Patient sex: M
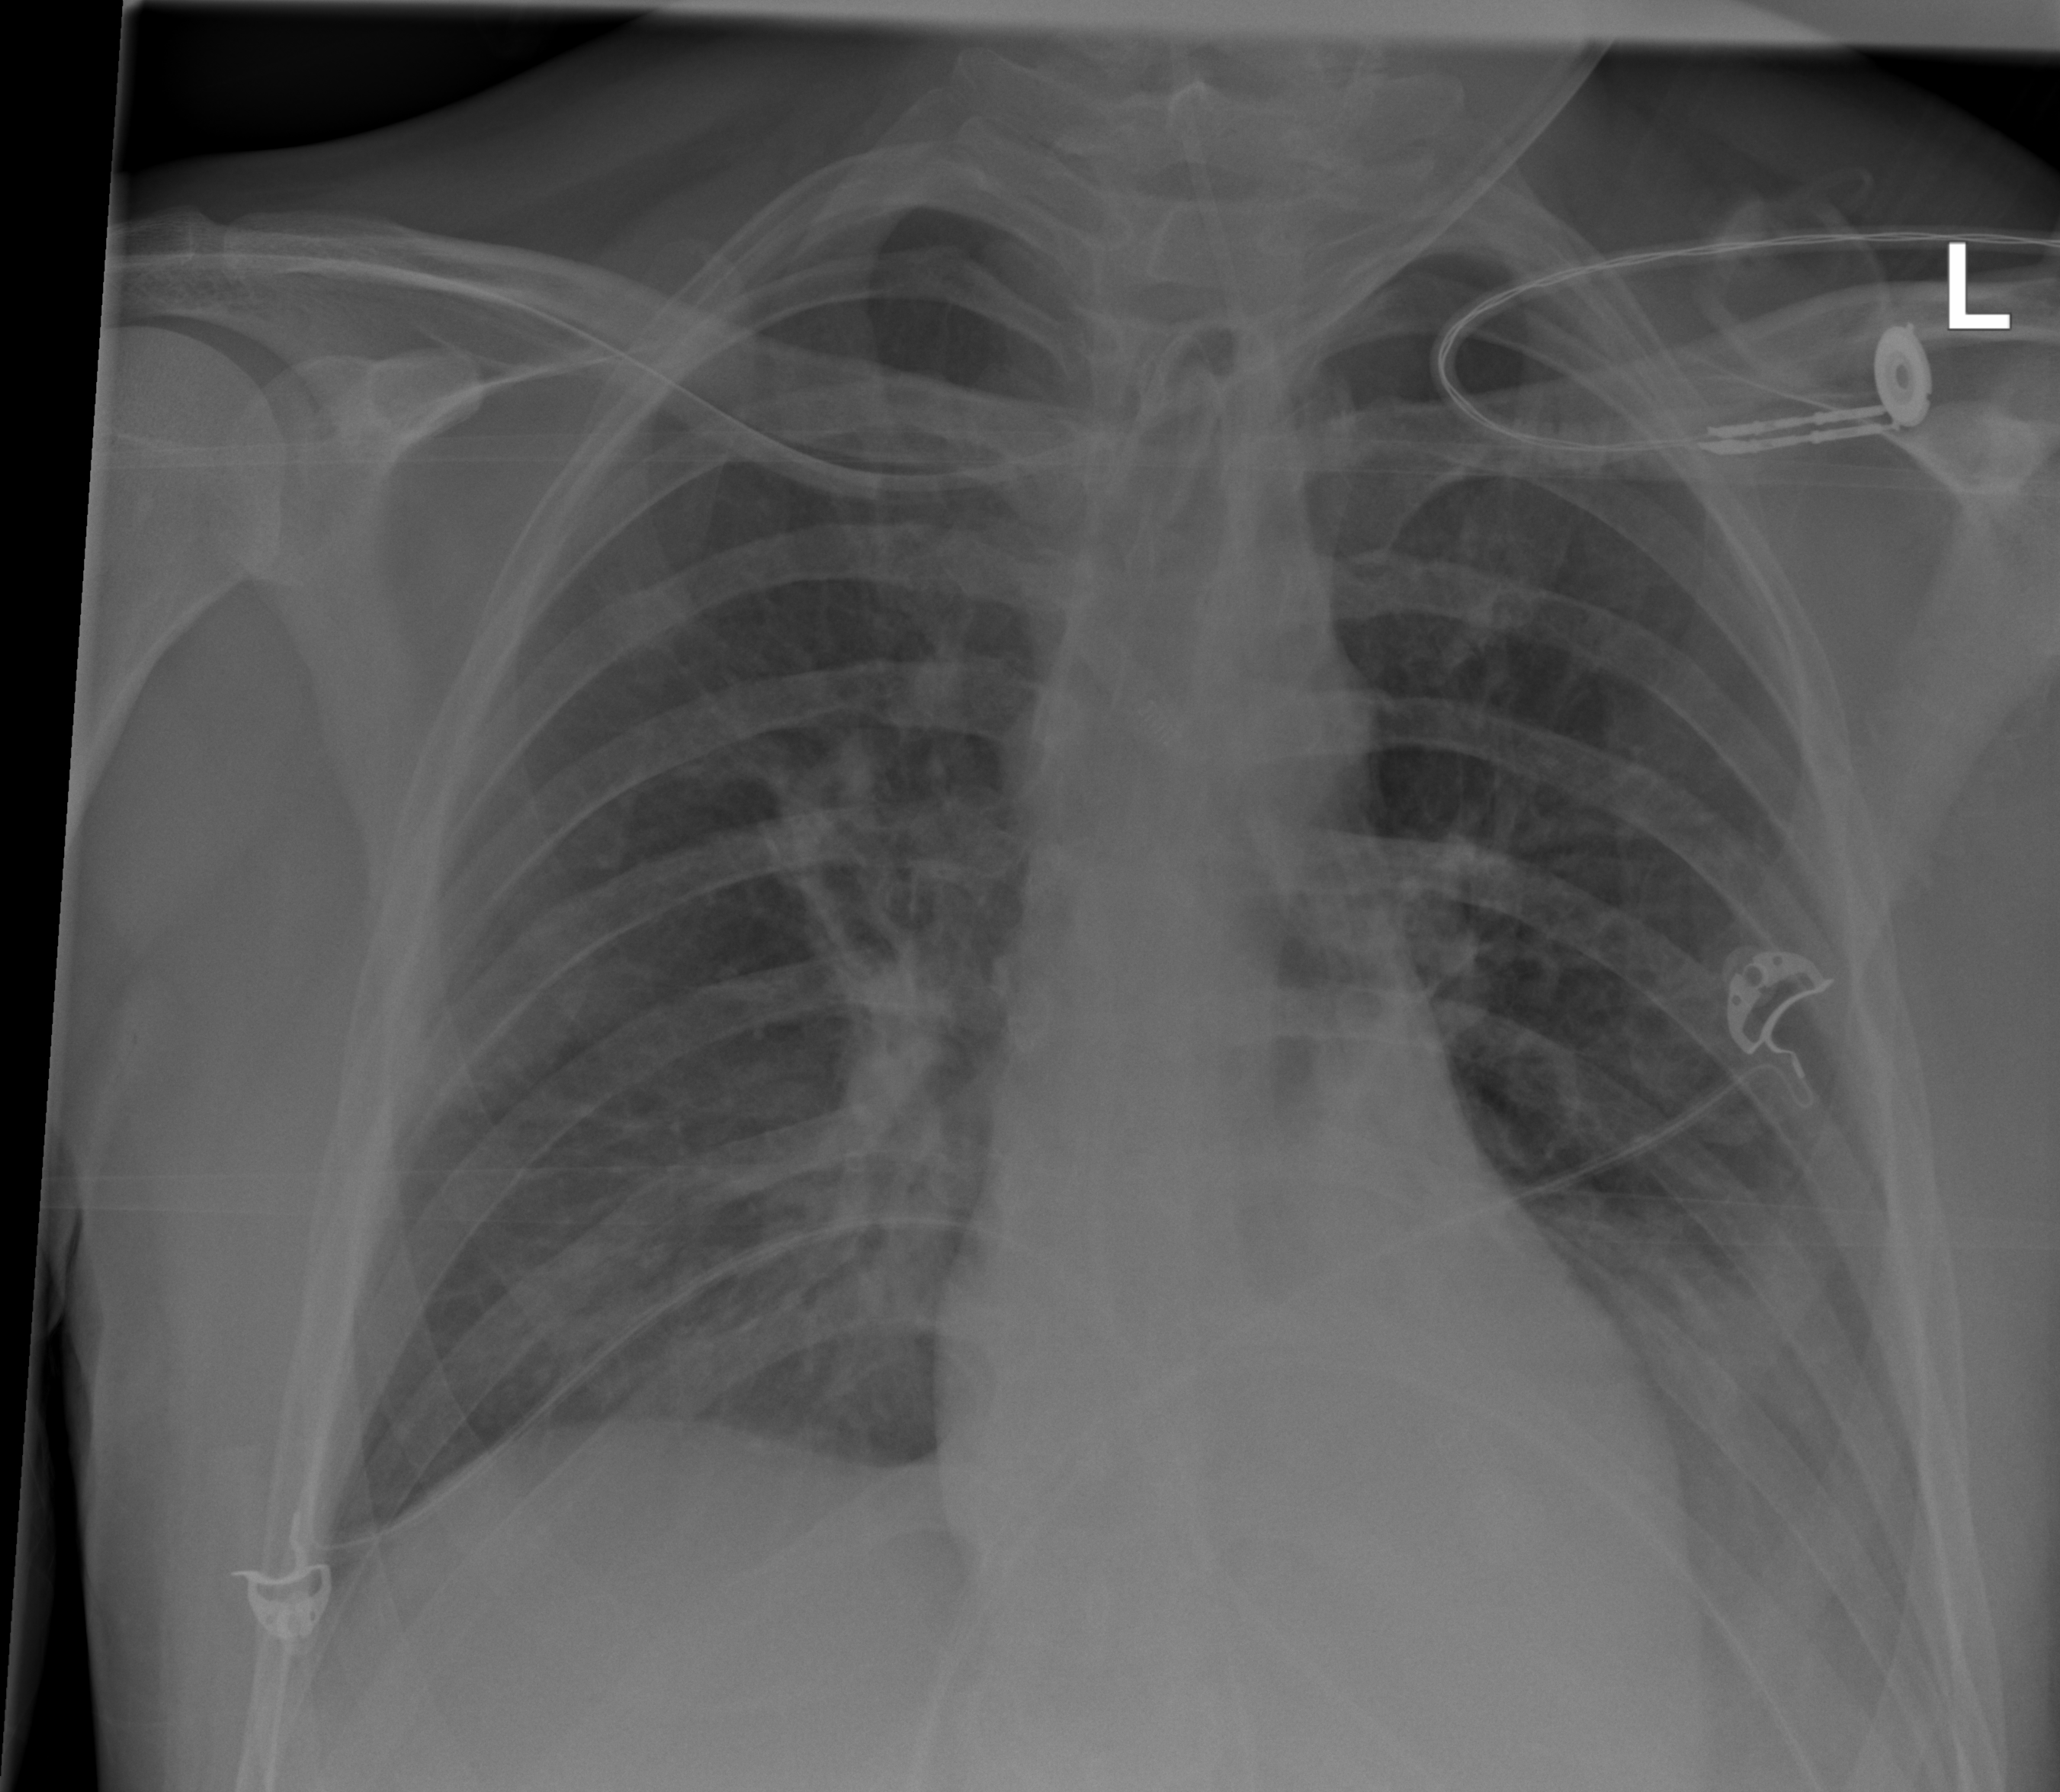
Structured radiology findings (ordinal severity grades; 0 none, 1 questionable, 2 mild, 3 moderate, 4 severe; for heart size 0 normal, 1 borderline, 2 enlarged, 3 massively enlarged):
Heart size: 0
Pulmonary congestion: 2
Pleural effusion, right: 1
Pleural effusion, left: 3
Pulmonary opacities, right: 1
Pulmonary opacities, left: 0
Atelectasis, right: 2
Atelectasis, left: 2